RGB frame:
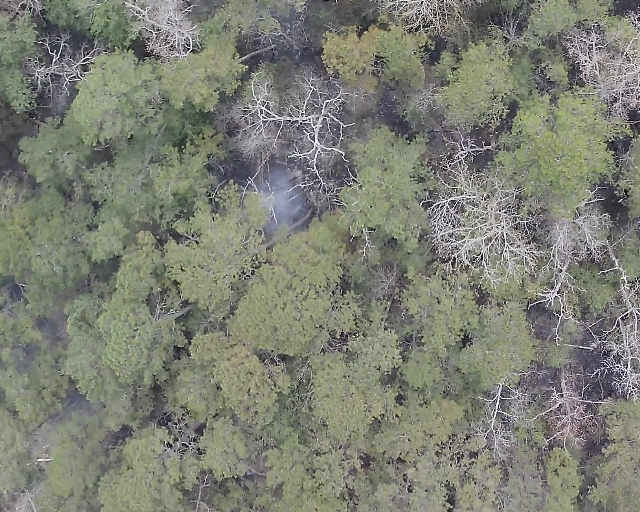
Thermal frame:
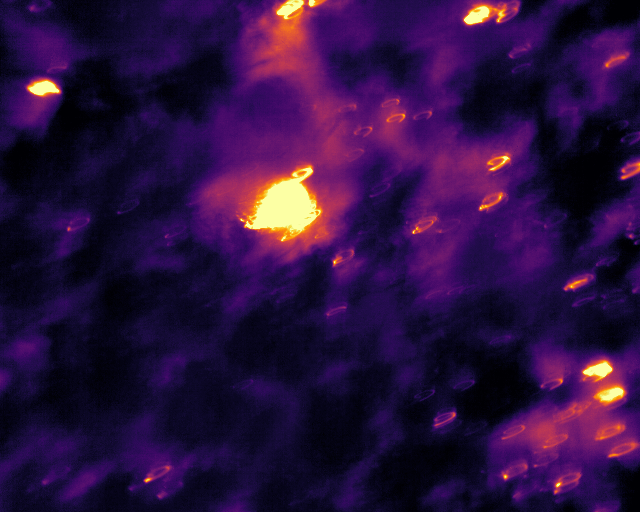
Captured: 2026-02-26 03:06:59
Pixels at or above 80 °C: 996 (fraction of frame: 0.00304)